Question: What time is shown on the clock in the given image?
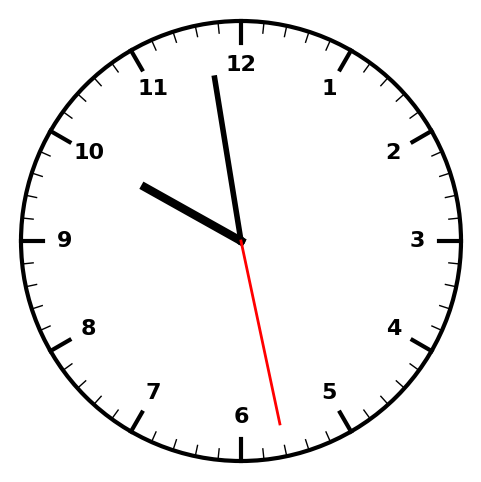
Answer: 09:58:28